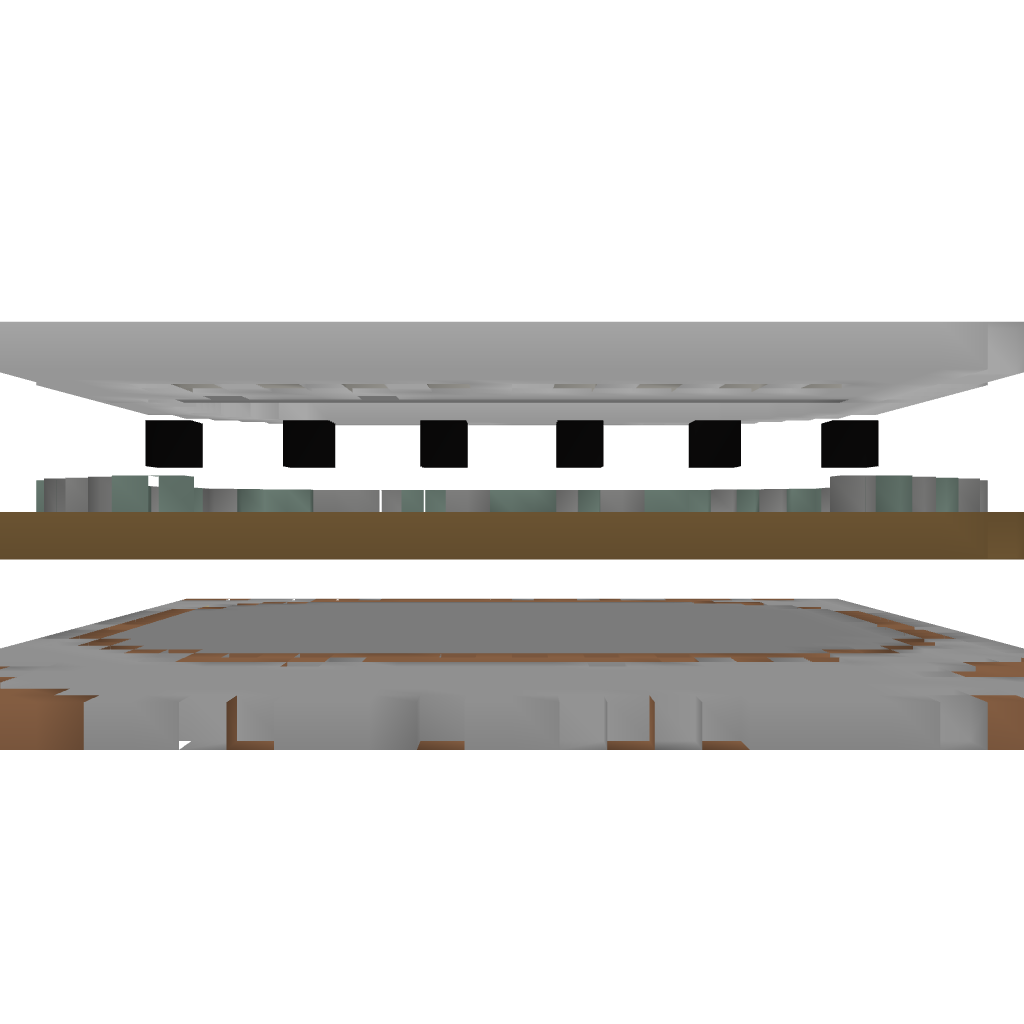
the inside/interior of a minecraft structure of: Plain Arena